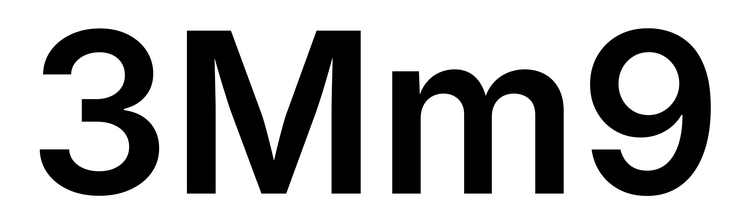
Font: Inter_SemiBold